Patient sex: F
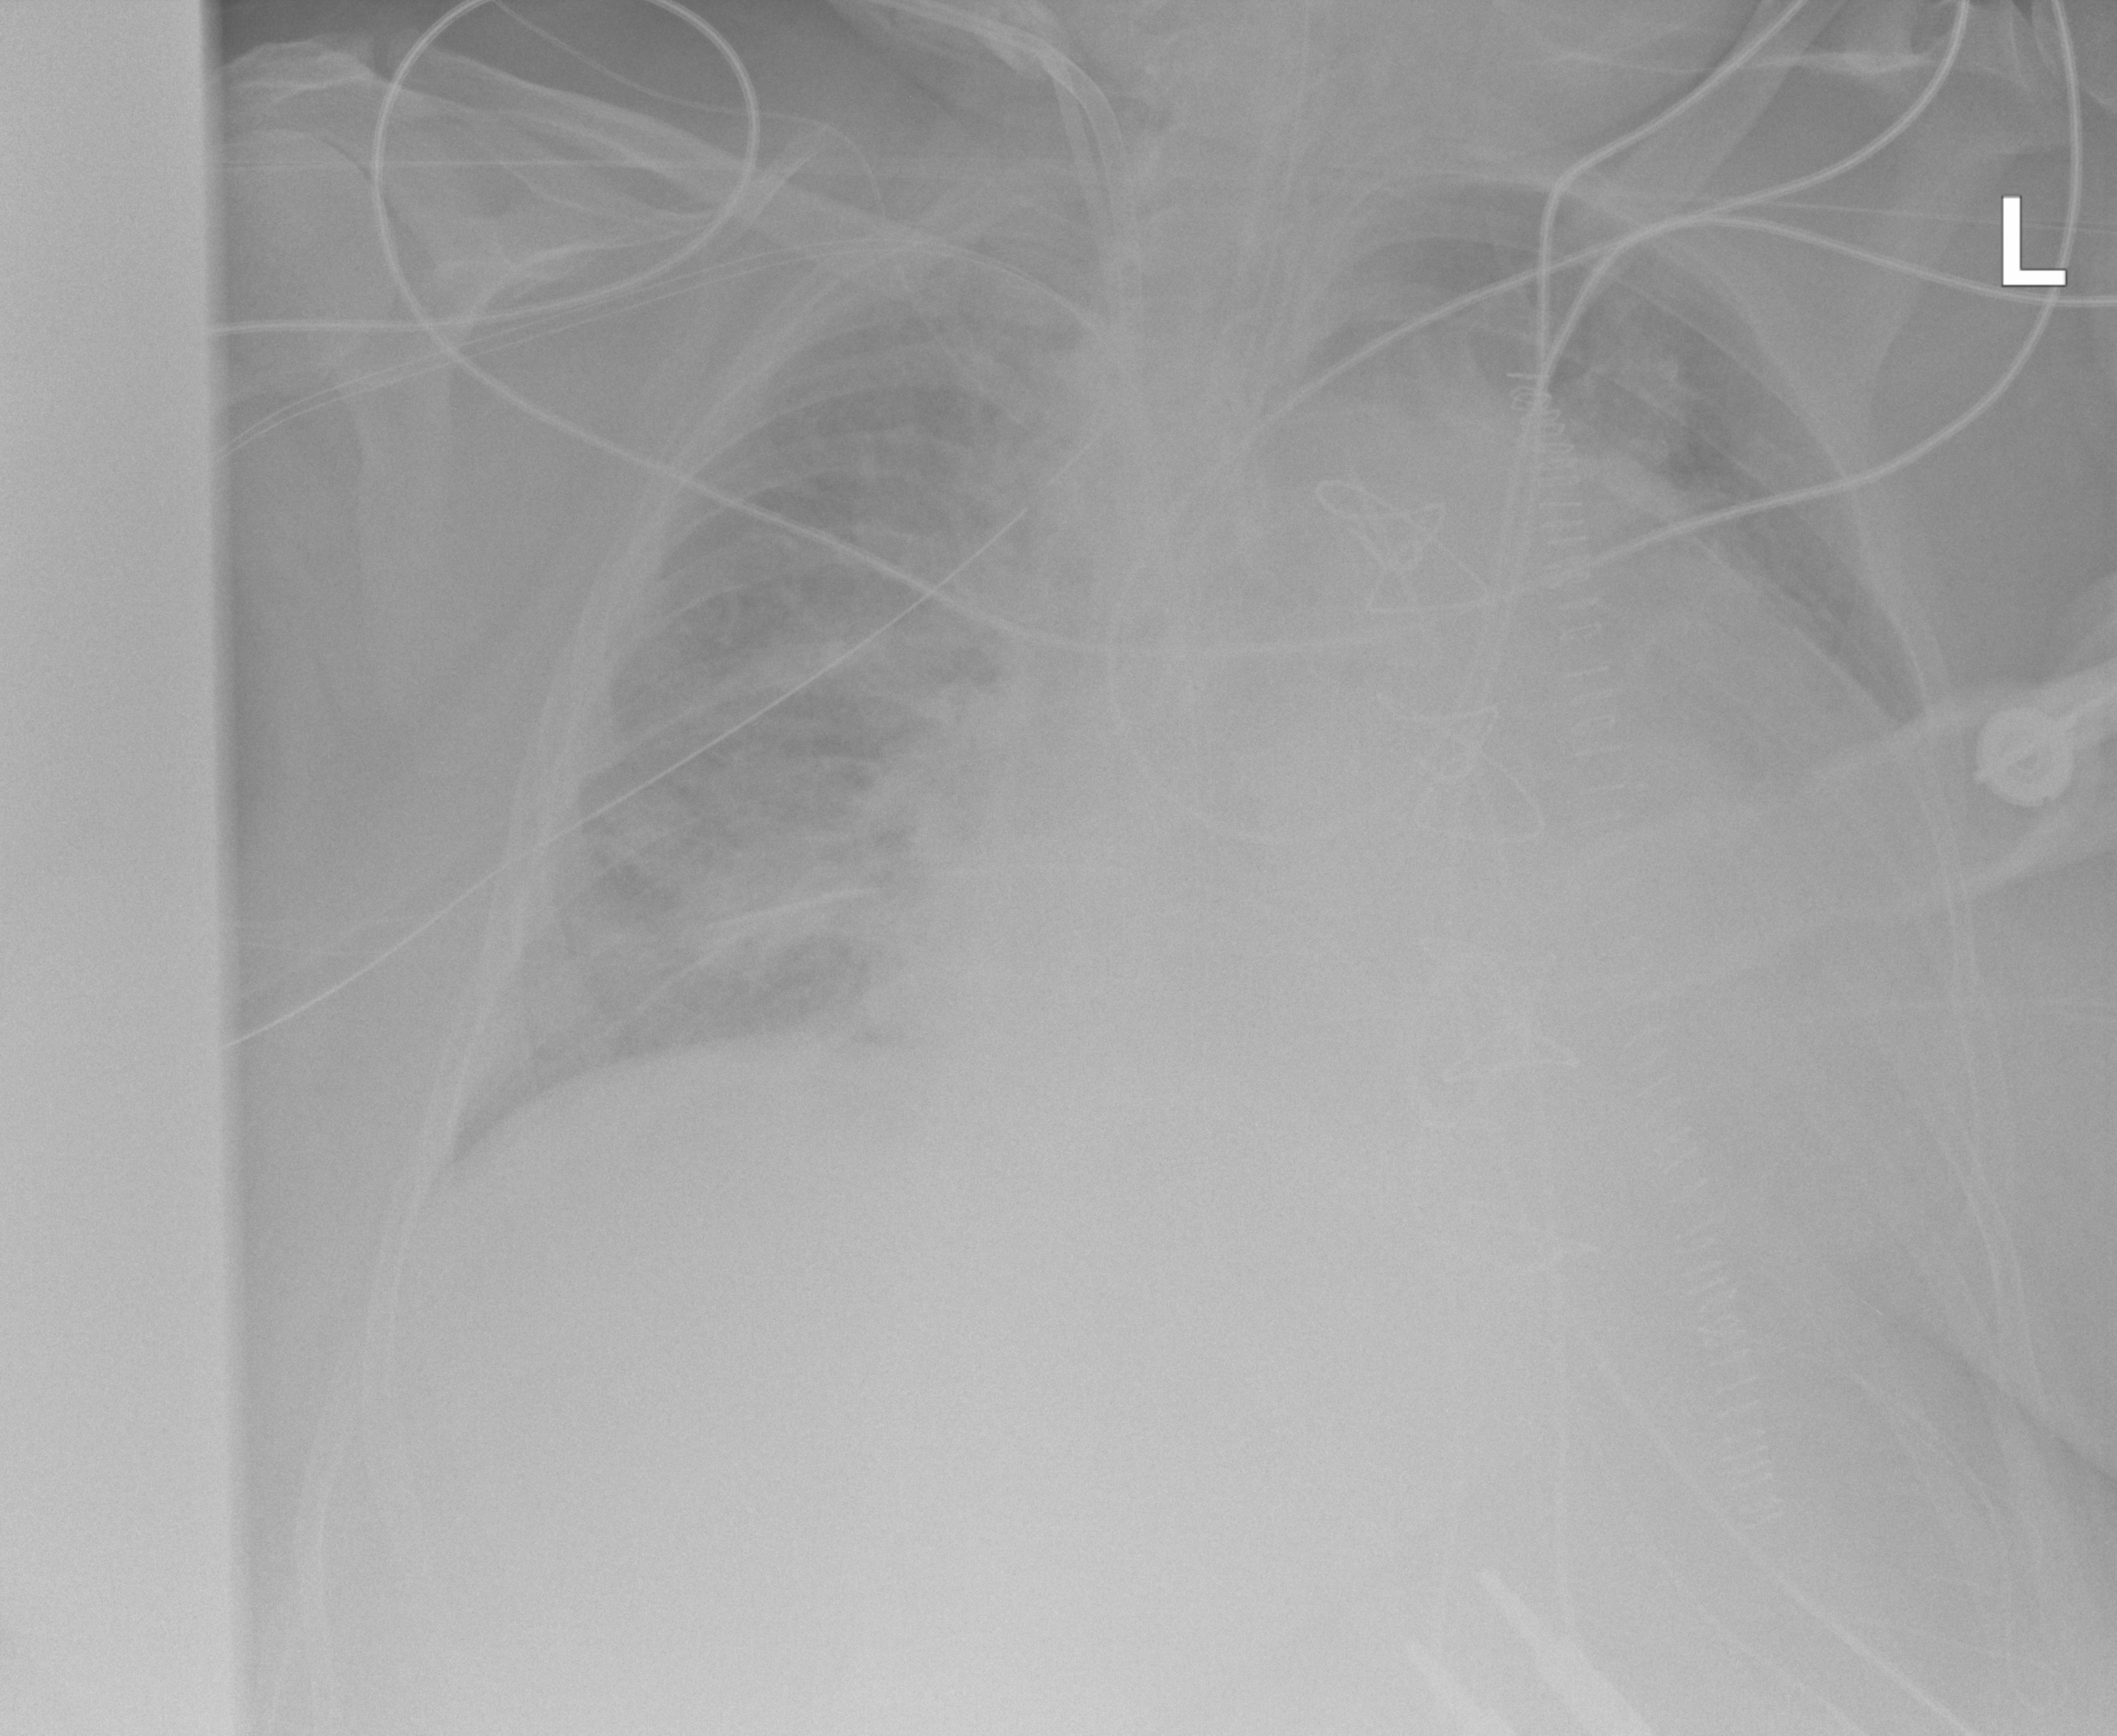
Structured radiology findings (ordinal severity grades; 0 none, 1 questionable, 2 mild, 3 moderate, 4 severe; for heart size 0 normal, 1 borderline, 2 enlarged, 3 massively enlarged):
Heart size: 2
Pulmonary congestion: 2
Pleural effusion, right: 0
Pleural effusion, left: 2
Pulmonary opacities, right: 1
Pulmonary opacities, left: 1
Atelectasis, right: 2
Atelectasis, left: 2